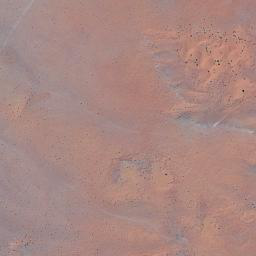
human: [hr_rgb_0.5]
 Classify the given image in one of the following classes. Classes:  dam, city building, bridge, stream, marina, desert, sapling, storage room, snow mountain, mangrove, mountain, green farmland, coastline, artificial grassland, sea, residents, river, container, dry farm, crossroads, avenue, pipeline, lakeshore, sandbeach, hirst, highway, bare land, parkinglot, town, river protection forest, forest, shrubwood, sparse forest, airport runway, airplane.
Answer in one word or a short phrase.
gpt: desert